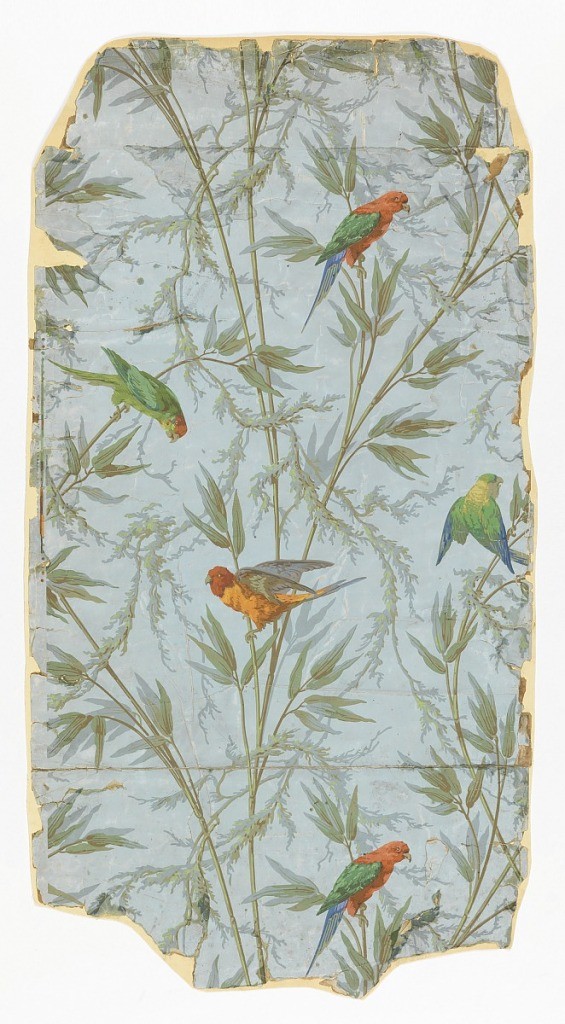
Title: Sidewall
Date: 1840–1860
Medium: Block-printed paper
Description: On blue-gray ground, network of bamboo, foliage with bright red, orange, green, blue parrot-like birds.